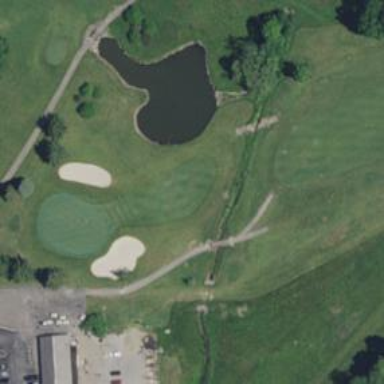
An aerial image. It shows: Path bridge with view of golf course.